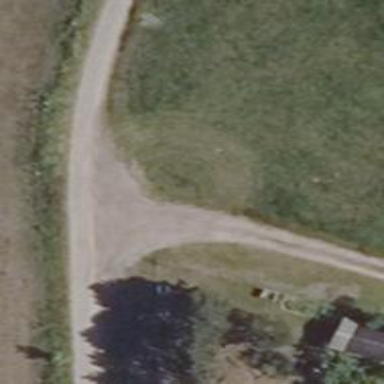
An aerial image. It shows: Track road with grade4 tracktype.